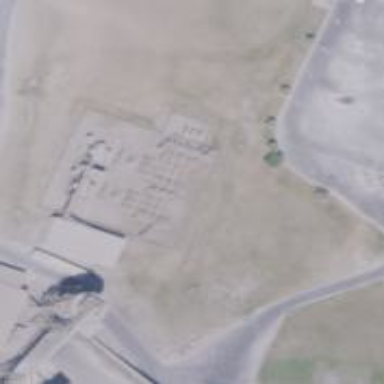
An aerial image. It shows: Industrial substation surrounded by fence.